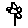
Label: flower